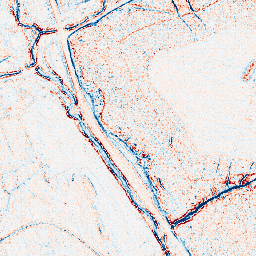
Category: edge_preserving
Decomposition family: bilateral
Decomposition parameters: d: 5
sigma_color: 25
sigma_space: 100
Upsampling method: area
Upsampling parameters: scale: 2
Upsampling scale: 2